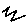
Label: zigzag